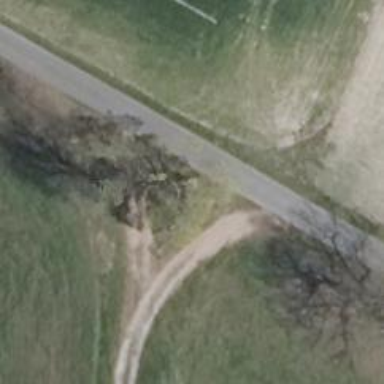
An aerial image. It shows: Sandy track road.